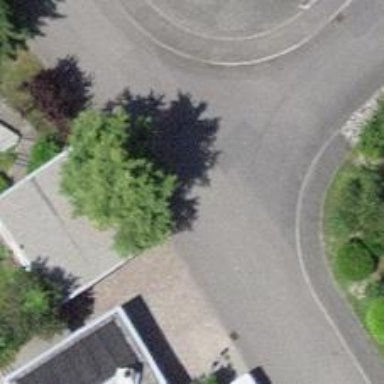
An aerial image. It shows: Residential road.